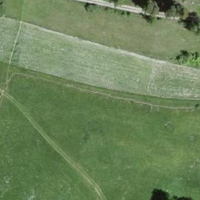
EUNIS habitat code: 26
Species observed at this site:
Salvia pratensis